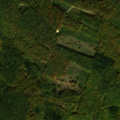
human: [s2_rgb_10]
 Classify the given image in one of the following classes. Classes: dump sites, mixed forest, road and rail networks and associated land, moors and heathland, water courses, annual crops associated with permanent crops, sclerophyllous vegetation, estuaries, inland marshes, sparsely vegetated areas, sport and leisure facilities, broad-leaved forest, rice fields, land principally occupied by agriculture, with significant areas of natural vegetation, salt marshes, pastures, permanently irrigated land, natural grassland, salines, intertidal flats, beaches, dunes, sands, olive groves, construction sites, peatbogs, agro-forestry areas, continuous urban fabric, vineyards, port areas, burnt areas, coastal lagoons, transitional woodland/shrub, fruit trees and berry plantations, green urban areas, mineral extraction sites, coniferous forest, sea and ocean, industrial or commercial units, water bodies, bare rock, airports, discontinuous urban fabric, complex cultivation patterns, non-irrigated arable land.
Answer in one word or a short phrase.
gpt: broad-leaved forest, mixed forest